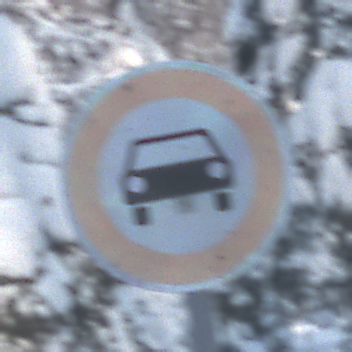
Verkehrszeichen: VerbotKraftwagen
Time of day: MorningAfternoon
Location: Outdoor (Nature)
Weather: Clear
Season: Winter
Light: Natural